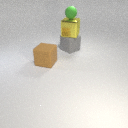
small green rubber sphere above large gray rubber cube